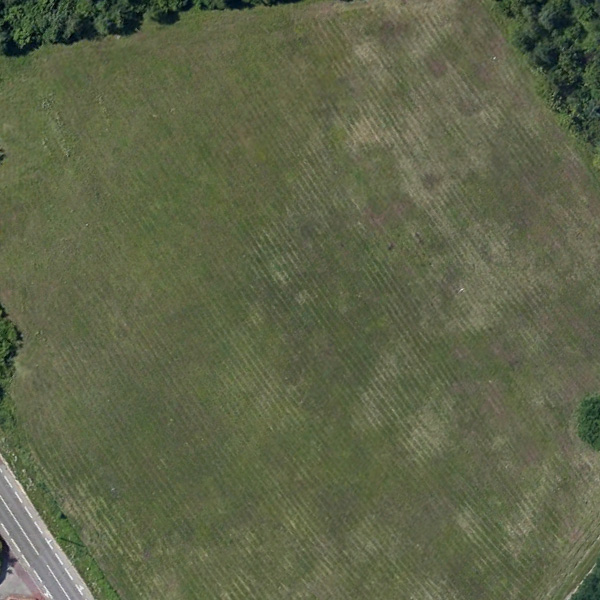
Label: Meadow